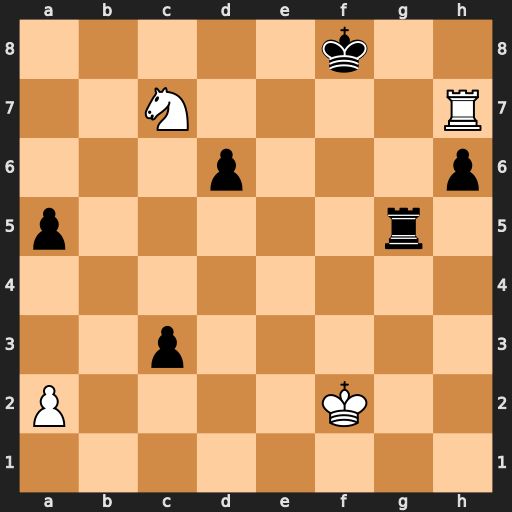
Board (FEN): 5k2/2N4R/3p3p/p5r1/8/2p5/P4K2/8
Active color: w
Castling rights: -
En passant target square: -
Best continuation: Ne6+ Ke8 Nxg5 c2 Rc7